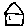
Label: house